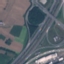
Label: Highway